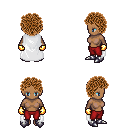
a pixel art fantasy rpg character, female body template, human, dark skin, white cape, red pants, brown curly afro hairstyle, gold gloves, metal boots, four views (front, back, left, right), 2x2 character sprite sheet, small pixel art, hard edges, no anti-aliasing